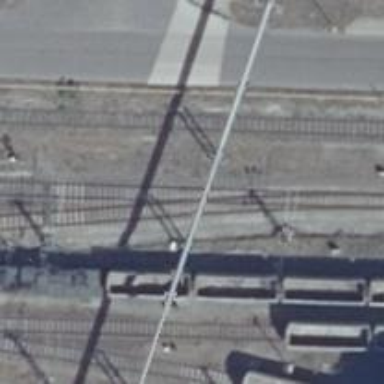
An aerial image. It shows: Rail yard with electrified contact lines for railway operations.